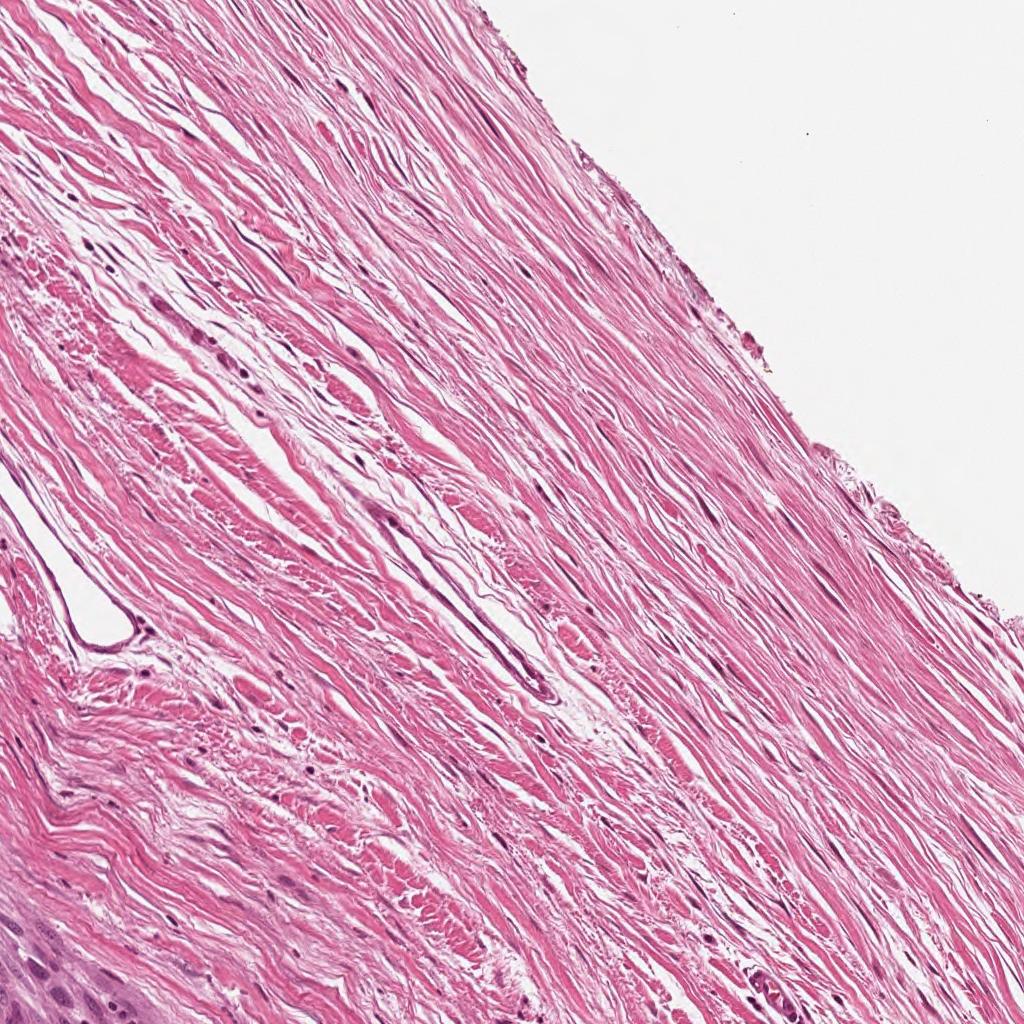
Label: Non-Tumor